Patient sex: M
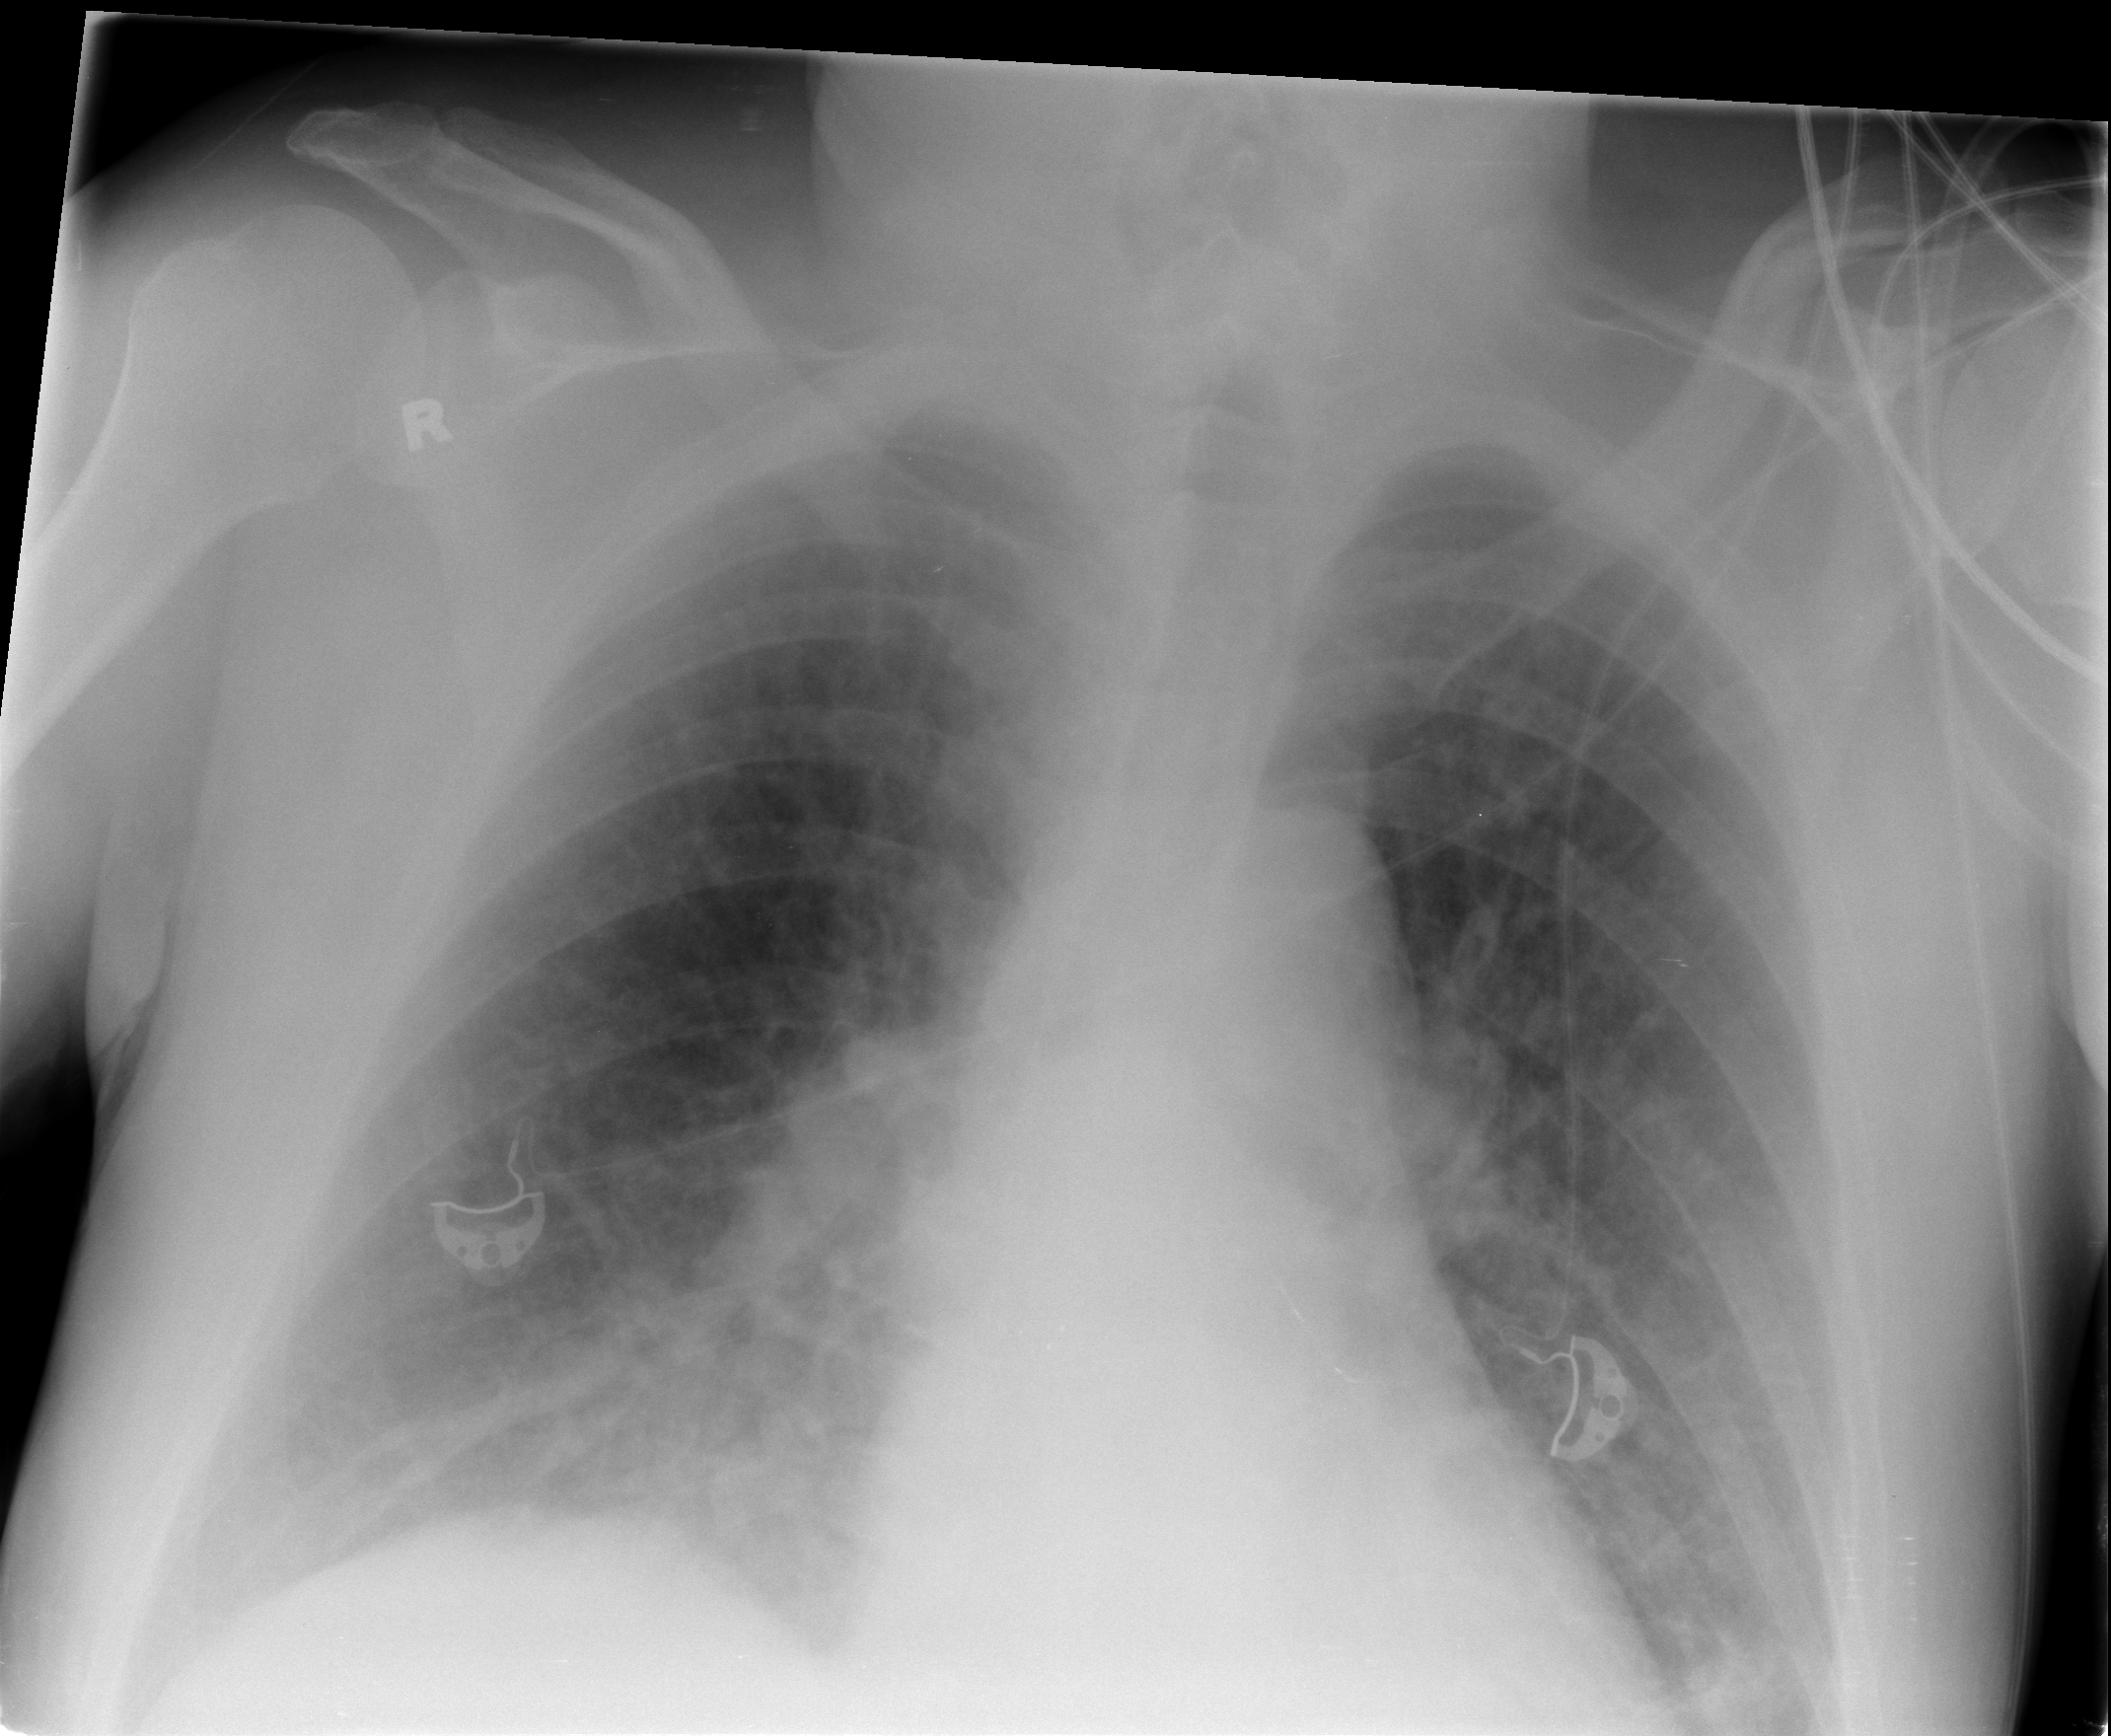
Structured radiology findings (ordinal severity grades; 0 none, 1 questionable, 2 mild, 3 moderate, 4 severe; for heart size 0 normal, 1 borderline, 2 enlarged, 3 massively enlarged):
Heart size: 0
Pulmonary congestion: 0
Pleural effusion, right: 1
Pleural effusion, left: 0
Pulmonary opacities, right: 3
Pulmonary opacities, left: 3
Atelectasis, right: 2
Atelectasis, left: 2